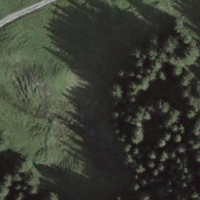
EUNIS habitat code: 26
Species observed at this site:
Eriophorum angustifolium